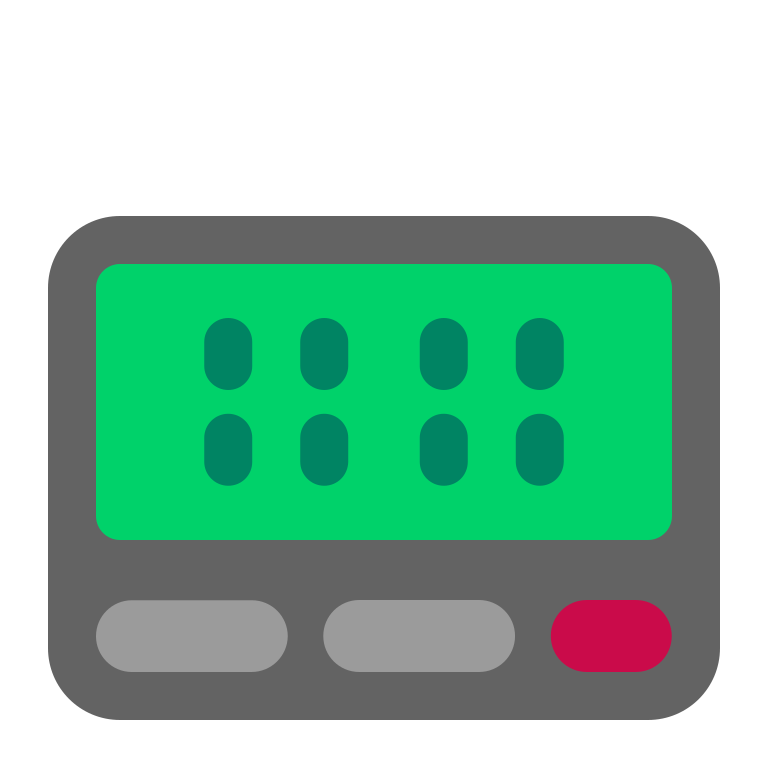
pager flat